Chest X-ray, PA view. Patient: 60 years old, sex M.
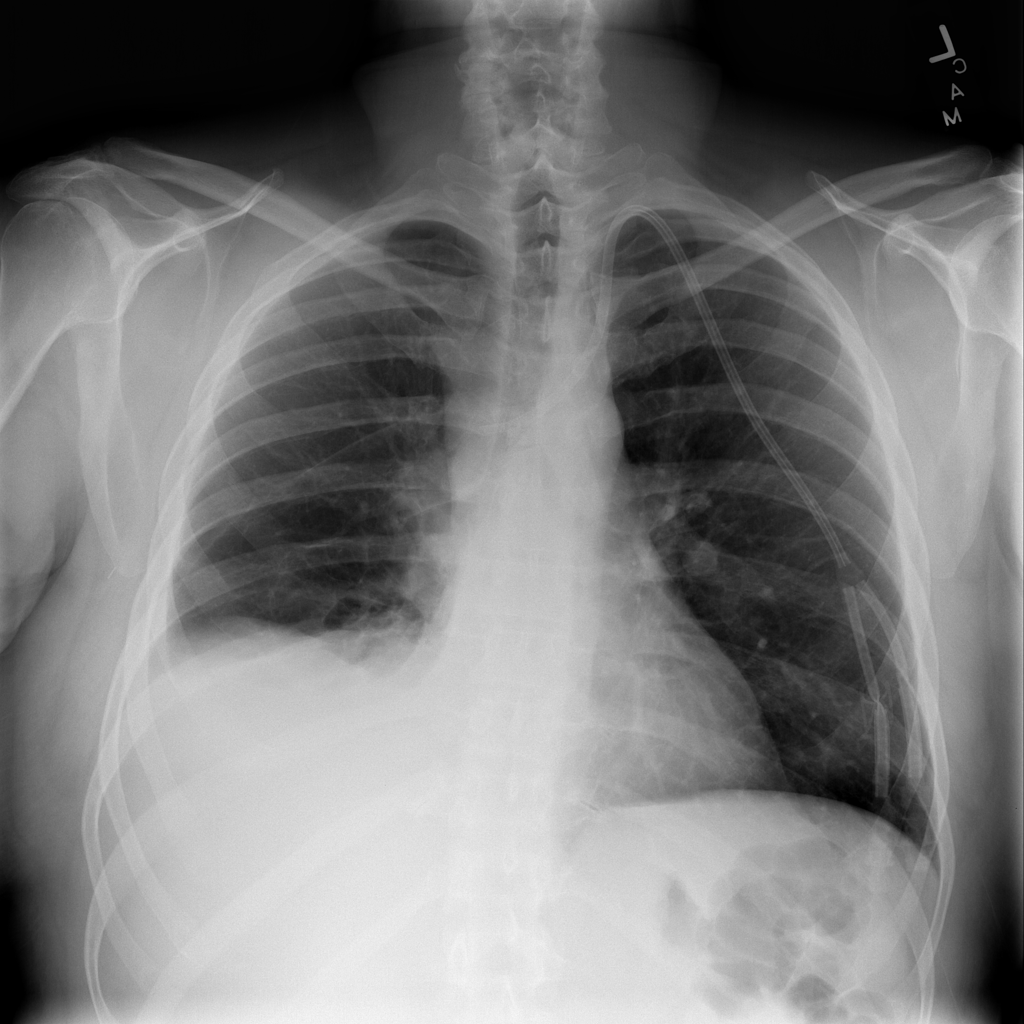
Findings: Effusion